Field crop: maize
Growth stage: 1
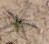
Species: salsola